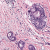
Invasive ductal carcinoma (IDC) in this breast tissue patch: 1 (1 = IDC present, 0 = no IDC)